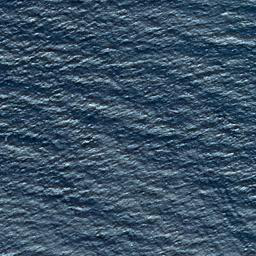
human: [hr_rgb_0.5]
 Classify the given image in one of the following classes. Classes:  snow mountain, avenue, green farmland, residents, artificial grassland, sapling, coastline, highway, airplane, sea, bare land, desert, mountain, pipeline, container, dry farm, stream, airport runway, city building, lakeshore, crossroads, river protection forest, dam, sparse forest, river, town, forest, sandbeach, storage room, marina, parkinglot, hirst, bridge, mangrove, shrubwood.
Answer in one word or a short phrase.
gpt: sea